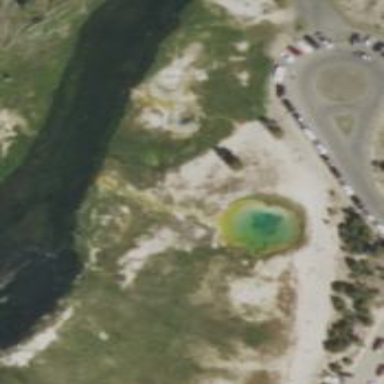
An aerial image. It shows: Geyser in its natural environment.